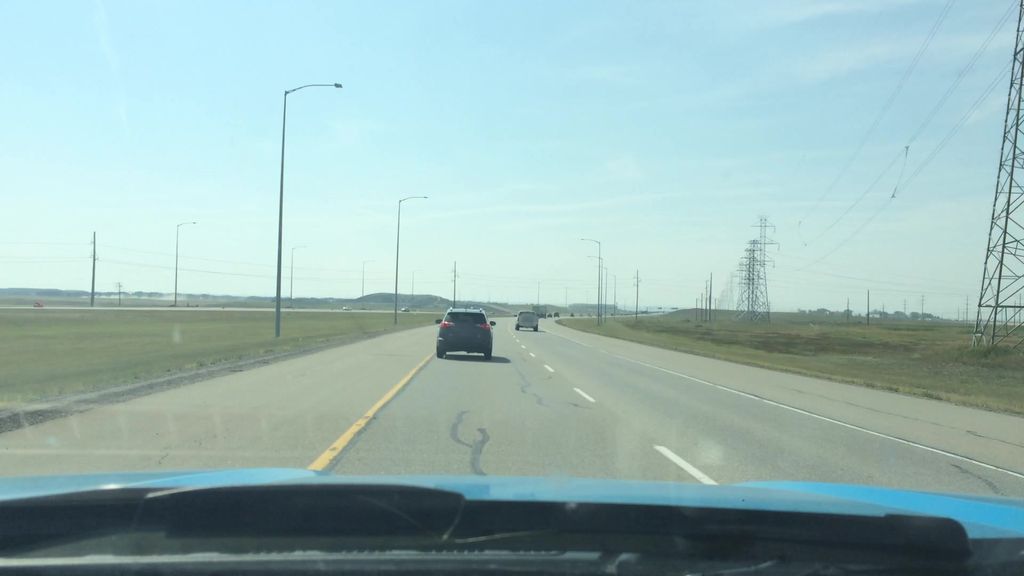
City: calgary